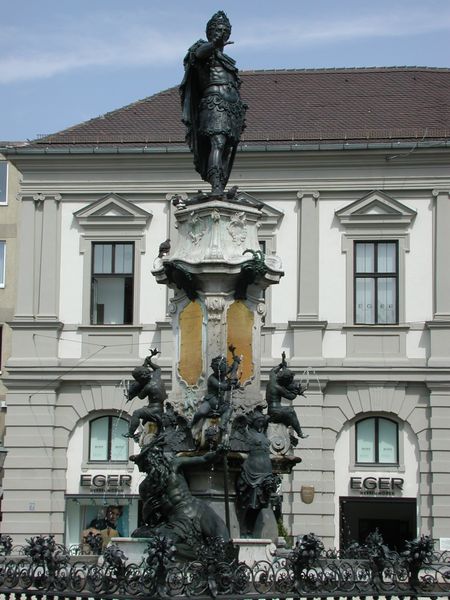
Titel: Augustusbrunnen
Künstler: Hubert Gerhard
Standort: Augsburg, Maximilianstraße (EU - D - B)
Schlagwörter: himmel, wasser, dreieck, fluss, fenster, haus, architektur, arm, barock, sockel, stein, gitter, figur, klassizismus, renaissance, brunnen, umrandung, engel, skulptur, statue, platz, pilaster, figuren, kaiser, jugendstil, bildhauerei, bronze, plastik, fotografie, eisen, antike, denkmal, kupfer, soldat, allegorie, lorbeer, rüstung, architrav, römer, gestus, ausgestreckt, feldherr, putten, wasserspeier, standbild, maximilian, augustus, augsburg, neptun, bronzen, augsburtg